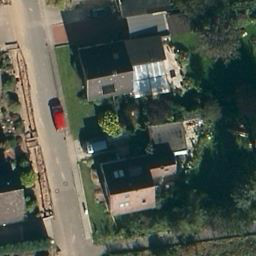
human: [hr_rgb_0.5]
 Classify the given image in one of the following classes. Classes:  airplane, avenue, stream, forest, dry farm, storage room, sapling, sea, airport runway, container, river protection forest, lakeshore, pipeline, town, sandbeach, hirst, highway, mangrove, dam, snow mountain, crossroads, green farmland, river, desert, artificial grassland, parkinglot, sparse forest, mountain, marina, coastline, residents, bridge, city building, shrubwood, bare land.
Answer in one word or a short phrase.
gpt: residents